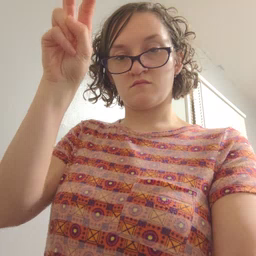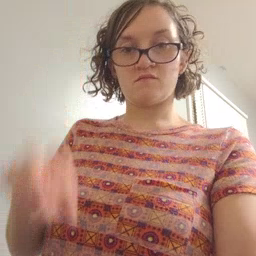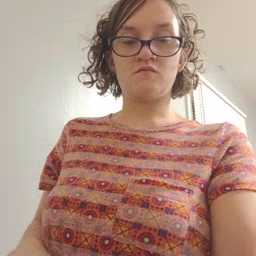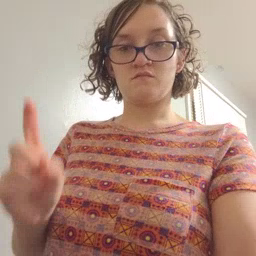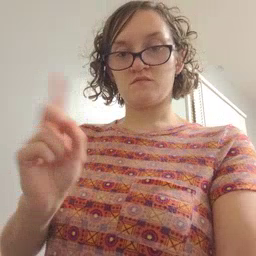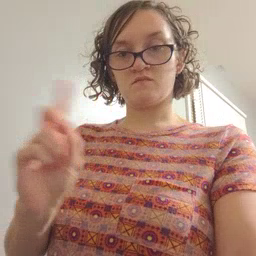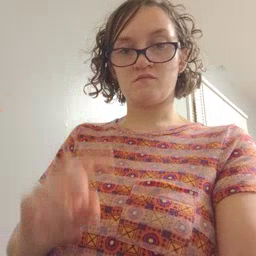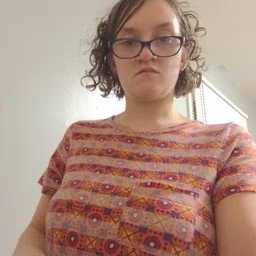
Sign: where